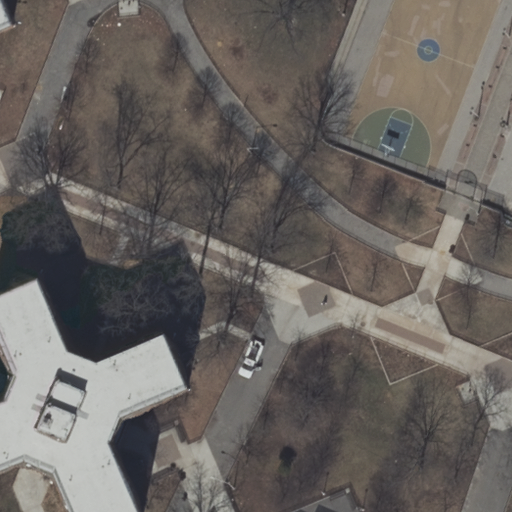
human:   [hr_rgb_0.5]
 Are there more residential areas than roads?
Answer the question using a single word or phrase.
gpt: no

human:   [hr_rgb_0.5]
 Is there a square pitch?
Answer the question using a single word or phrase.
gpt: no

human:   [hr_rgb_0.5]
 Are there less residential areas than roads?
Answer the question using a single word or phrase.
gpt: yes

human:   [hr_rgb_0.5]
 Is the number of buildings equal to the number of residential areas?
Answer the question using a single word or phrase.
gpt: no

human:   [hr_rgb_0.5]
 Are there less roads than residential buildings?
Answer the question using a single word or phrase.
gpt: no

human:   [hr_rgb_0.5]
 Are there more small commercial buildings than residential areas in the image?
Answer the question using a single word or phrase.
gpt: no

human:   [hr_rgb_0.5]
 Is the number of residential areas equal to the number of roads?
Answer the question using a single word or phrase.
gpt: no

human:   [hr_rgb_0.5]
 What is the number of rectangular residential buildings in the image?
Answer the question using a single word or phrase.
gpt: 0

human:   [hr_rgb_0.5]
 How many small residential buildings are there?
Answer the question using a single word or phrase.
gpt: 0

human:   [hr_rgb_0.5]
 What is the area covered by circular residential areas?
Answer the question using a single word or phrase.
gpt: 0m2

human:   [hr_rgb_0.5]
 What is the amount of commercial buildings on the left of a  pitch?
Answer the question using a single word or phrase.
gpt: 0

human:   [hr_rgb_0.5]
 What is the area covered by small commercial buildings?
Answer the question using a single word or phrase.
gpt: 0m2

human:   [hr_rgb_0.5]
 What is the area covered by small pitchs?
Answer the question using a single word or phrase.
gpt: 0m2

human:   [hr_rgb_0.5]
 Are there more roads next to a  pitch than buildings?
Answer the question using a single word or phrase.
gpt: yes

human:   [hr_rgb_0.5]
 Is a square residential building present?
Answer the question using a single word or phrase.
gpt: no

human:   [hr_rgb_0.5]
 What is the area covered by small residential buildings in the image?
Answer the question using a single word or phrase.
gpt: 0m2

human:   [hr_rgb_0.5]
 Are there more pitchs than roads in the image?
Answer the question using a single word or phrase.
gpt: no

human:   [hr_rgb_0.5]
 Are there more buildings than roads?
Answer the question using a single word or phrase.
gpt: no

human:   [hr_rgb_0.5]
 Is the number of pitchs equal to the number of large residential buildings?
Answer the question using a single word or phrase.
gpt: yes

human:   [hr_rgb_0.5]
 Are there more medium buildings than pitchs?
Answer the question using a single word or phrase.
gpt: no

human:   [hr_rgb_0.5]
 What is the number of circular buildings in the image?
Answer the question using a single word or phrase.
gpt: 0

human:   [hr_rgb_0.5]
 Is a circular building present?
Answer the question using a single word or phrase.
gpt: no

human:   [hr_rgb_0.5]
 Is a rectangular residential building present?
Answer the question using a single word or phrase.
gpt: no

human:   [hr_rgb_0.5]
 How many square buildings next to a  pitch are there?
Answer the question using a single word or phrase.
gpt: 0

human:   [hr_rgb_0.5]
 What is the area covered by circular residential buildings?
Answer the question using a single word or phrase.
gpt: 0m2

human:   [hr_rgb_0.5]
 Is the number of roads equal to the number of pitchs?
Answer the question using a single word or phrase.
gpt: no

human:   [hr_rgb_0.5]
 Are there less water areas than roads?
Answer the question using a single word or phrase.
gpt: yes

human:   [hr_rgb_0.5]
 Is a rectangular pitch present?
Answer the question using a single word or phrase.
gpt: yes

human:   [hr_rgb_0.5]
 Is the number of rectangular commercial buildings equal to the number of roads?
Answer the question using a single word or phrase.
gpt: no

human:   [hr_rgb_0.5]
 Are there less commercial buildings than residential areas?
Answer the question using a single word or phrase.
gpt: yes

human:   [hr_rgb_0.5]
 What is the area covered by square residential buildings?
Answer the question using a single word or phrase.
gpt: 0m2

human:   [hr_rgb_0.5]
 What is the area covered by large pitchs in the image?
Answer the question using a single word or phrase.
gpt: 0m2

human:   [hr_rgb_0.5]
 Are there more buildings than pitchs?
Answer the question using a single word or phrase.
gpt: no

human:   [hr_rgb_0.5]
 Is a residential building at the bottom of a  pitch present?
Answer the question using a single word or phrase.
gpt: yes

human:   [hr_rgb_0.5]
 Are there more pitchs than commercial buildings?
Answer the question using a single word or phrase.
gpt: yes

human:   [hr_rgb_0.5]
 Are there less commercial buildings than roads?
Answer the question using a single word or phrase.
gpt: yes